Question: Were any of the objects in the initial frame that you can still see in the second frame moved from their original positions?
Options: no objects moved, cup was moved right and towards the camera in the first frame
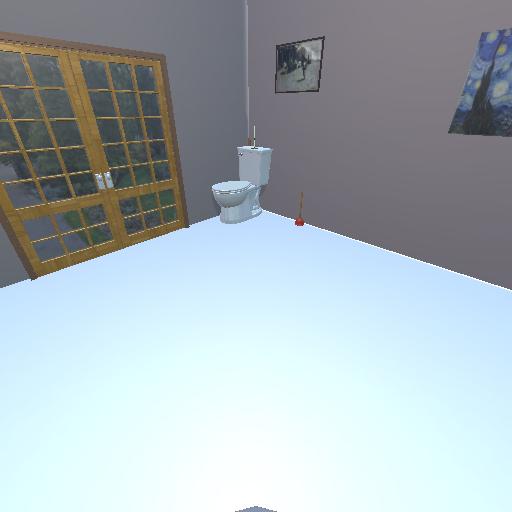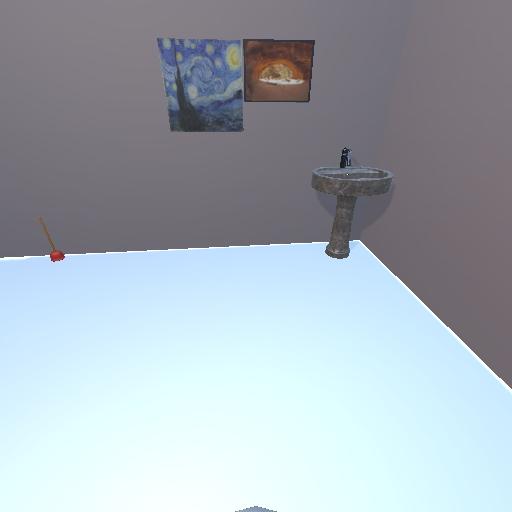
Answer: no objects moved